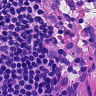
Metastatic tissue present: no